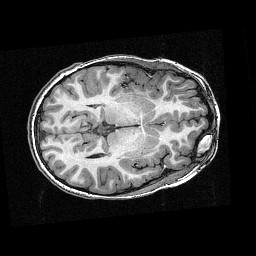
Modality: T1w
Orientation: axial
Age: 12
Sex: female
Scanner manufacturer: siemens
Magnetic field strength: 3 T
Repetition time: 2.3 s
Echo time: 0.00336 s